Question: How can I make my custom visual control to appear on delphi splash screen?
Like this:

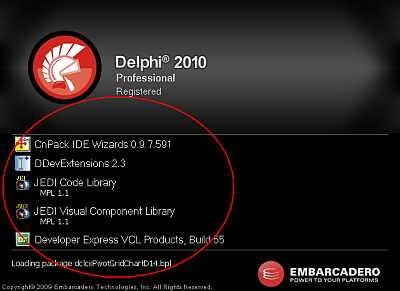
Answer: here you go
<URL>
I don't have now the time to create a fully functional example, but I believe this link will help you a lot.
LE: I've found some examples here:
<URL>
and here
<URL>